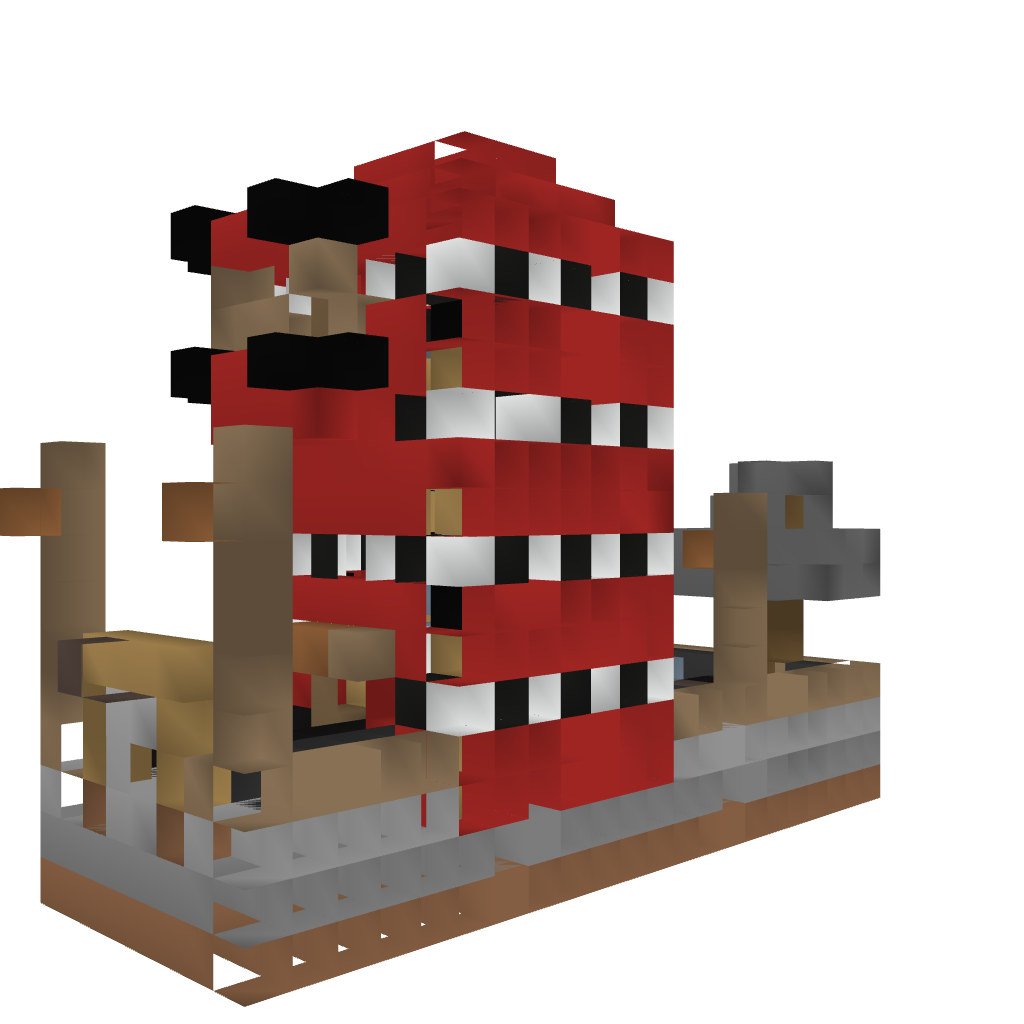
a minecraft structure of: The Minecraft Hotel